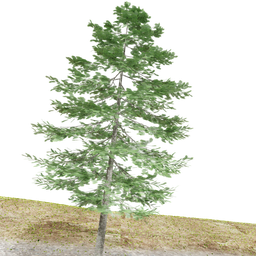
Label: nature